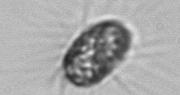
Label: Corethron_hystrix